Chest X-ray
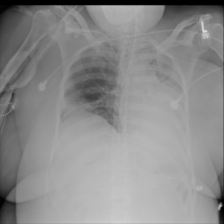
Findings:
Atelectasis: negative
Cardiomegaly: negative
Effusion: negative
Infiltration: negative
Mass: negative
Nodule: negative
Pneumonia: negative
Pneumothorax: negative
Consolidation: negative
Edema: negative
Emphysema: negative
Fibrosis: negative
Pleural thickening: negative
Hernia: negative